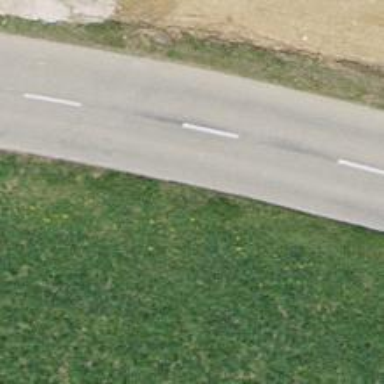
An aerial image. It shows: Secondary road.